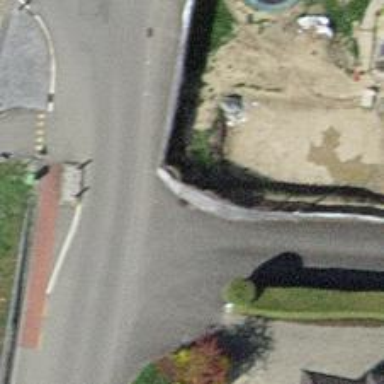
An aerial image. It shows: Fence with bar-type bars.